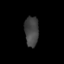
Tissue: lung
Cell type: Epithelial cells
Senescence score: 0.6167
Nuclear area (px): 412
Mean DAPI intensity: 66.947